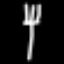
Label: fork